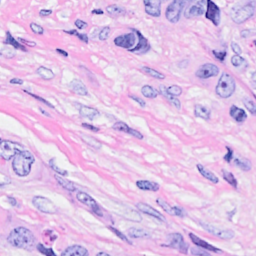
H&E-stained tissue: Breast